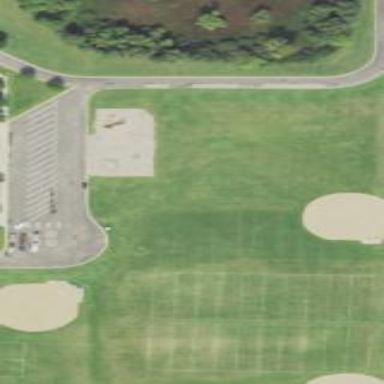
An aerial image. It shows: Baseball pitch for leisure land activities.